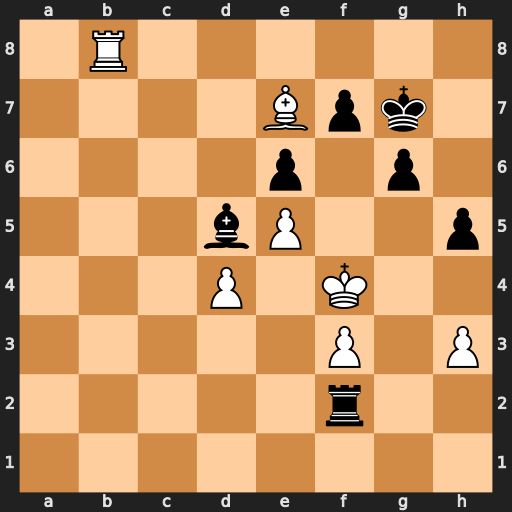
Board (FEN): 1R6/4Bpk1/4p1p1/3bP2p/3P1K2/5P1P/5r2/8
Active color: w
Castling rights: -
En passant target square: -
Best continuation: Bf6+ Kh7 Rh8#